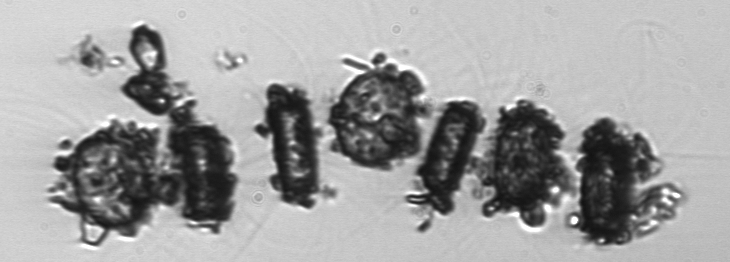
Label: Thalassiosira_TAG_external_detritus